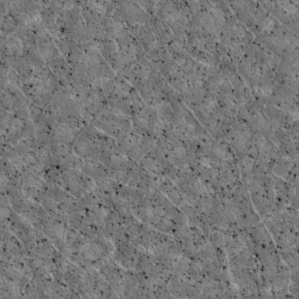
Label: non_frost